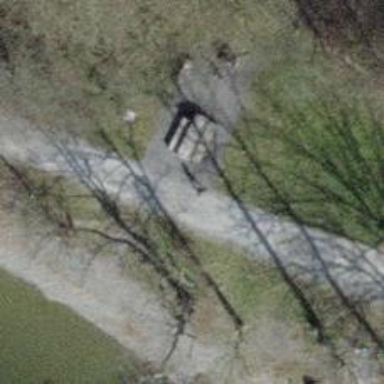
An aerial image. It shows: Picnic table located in leisure land area.